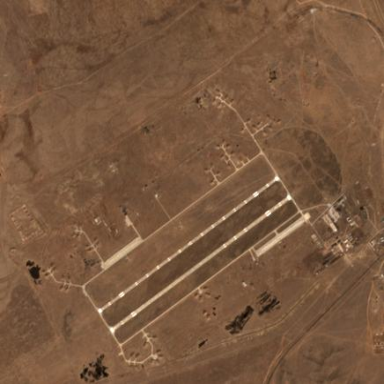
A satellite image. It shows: Military airfield located within larger aerodrome area.